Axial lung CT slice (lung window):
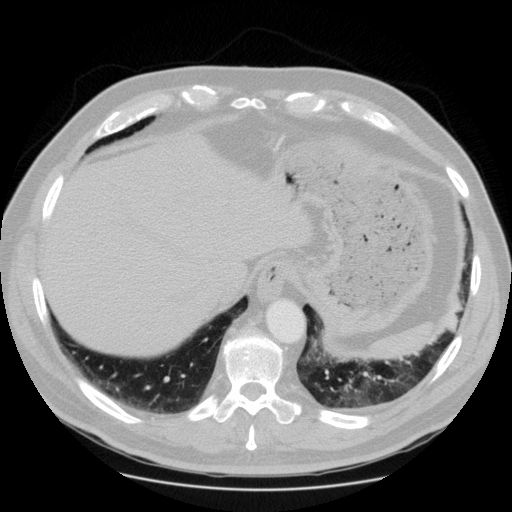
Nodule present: no